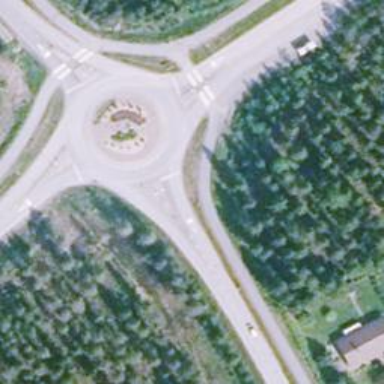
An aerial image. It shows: Tertiary road made of asphalt leading to roundabout junction.